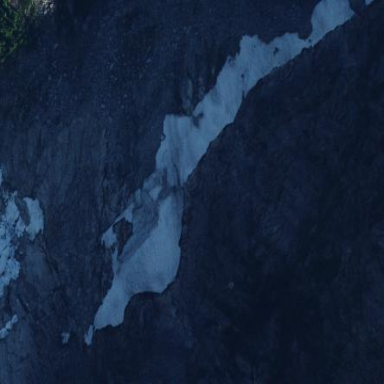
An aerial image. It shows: Majestic glacier in the distance.